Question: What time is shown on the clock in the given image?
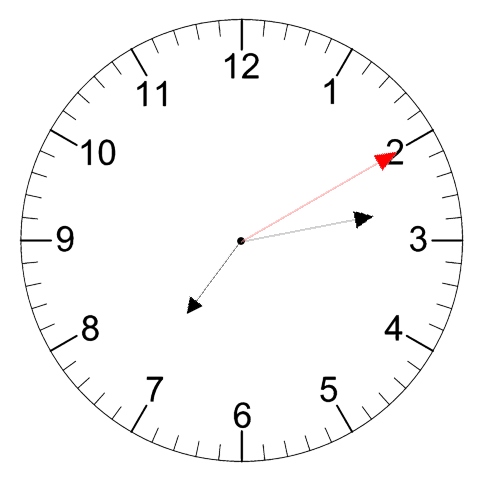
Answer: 07:13:10